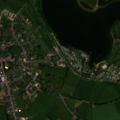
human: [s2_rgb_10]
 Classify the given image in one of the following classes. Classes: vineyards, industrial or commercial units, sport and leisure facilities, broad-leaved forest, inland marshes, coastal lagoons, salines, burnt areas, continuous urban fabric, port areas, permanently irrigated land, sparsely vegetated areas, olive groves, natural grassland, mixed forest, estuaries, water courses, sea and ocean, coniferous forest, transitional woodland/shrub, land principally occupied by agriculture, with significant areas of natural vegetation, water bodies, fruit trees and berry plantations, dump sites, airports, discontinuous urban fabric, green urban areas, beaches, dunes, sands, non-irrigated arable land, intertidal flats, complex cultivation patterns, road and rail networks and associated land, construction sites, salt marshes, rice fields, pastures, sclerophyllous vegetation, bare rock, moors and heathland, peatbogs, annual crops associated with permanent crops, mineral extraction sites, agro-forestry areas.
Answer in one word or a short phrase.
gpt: discontinuous urban fabric, sport and leisure facilities, pastures, land principally occupied by agriculture, with significant areas of natural vegetation, water bodies